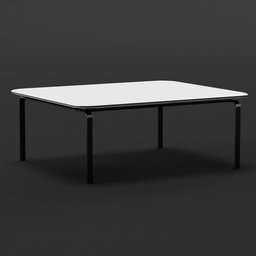
Label: furniture